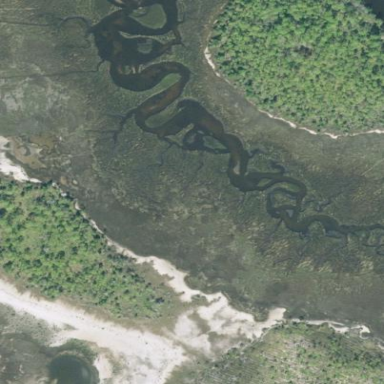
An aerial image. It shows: Tidal flat wetland.